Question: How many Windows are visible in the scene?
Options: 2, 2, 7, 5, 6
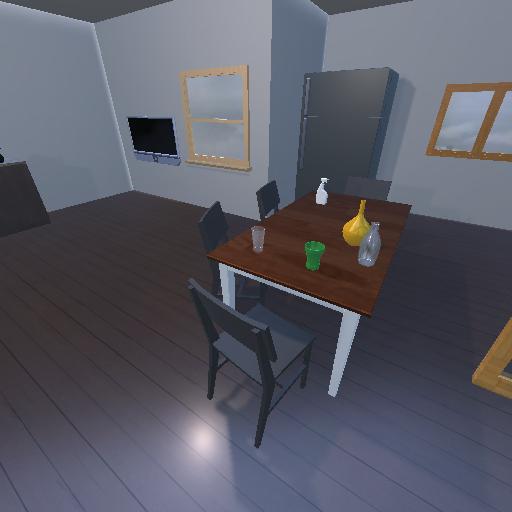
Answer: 2